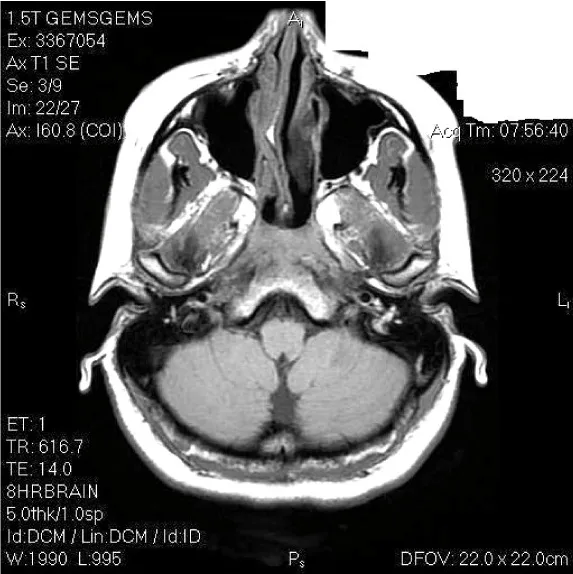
Resolution of the lesion after treatment with corticosteroids.
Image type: radiology (mri)